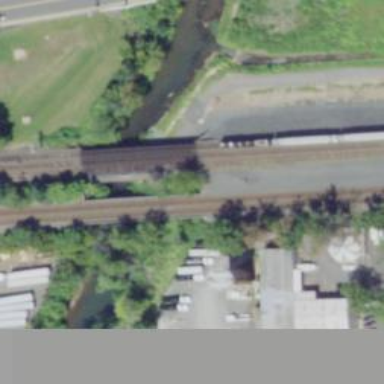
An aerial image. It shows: Abandoned railway bridge.